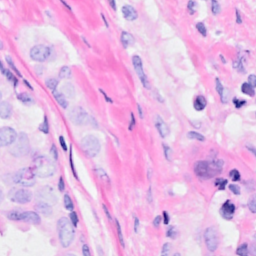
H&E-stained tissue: Breast